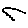
Label: bird